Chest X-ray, PA view. Patient: 34 years old, sex M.
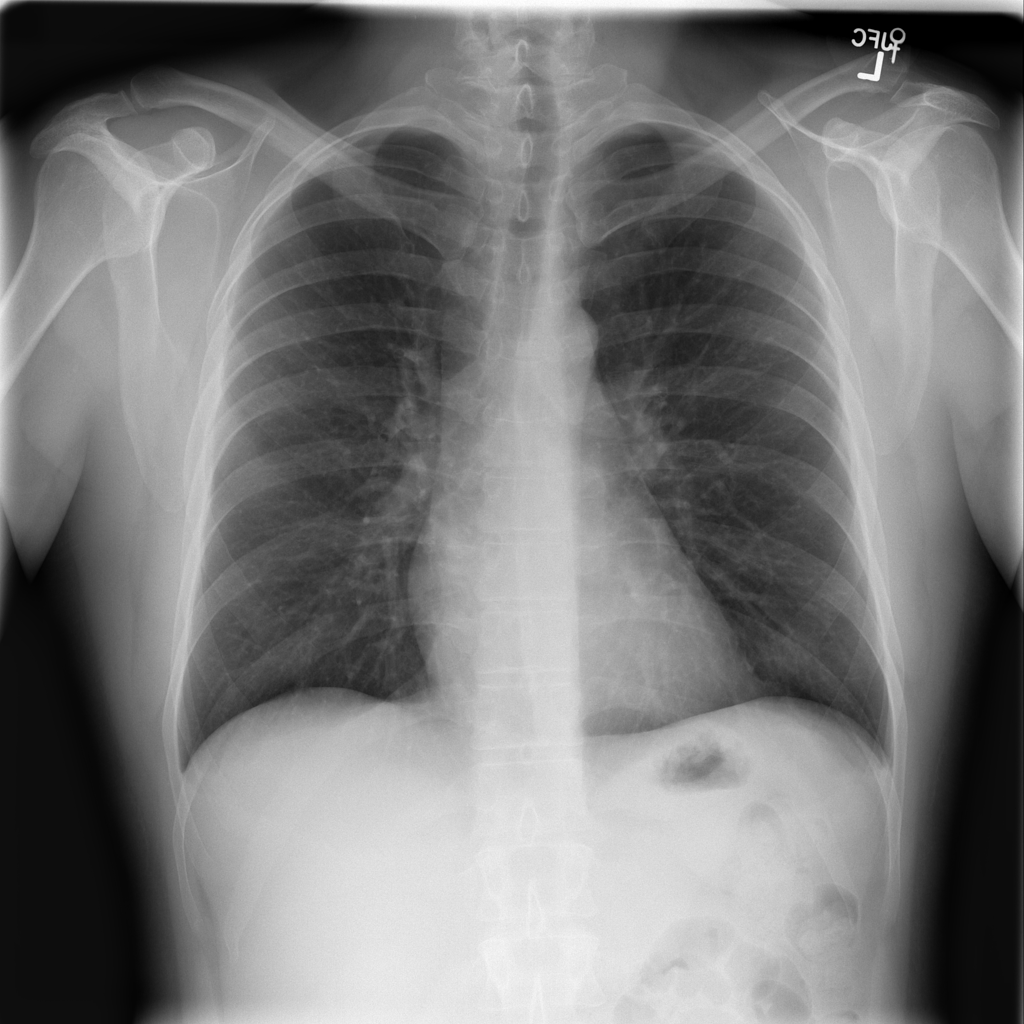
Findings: No Finding